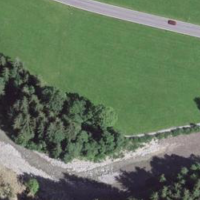
EUNIS habitat code: 24
Species observed at this site:
Asarum europaeum